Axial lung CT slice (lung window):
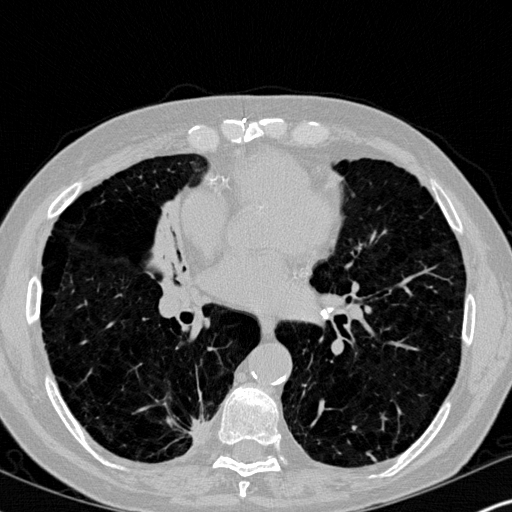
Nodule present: no